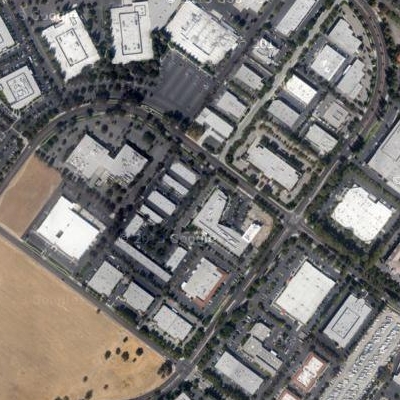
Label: cIndustry